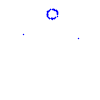
Particle: kaon